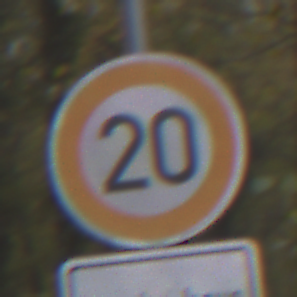
Verkehrszeichen: Geschwindigkeit20
Zusatzzeichen unten: HinweisDurchVerbaleAngabe11
Umgebung: Outdoor, Nature
Tageszeit: MorningAfternoon
Wetter: Overcast
Licht: Natural
Jahreszeit: Autumn
Kontrast: LowContrast